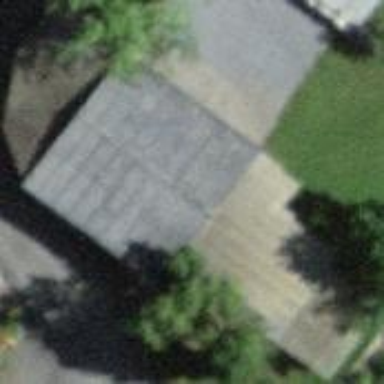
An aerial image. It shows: Garage.